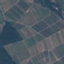
Label: PermanentCrop